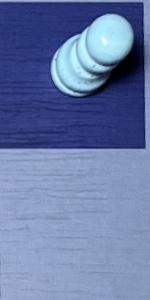
Label: Empty